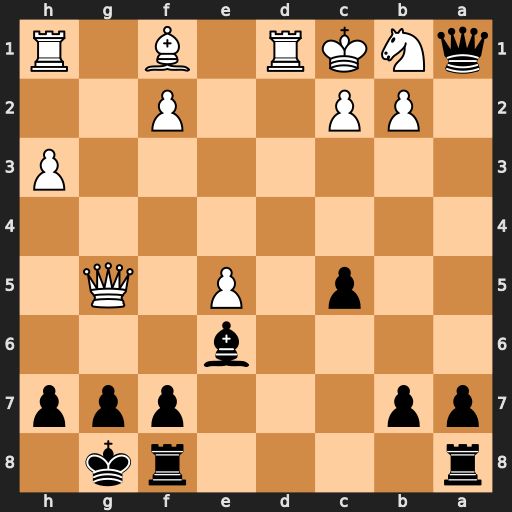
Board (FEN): r4rk1/pp3ppp/4b3/2p1P1Q1/8/7P/1PP2P2/qNKR1B1R
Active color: b
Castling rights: -
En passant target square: -
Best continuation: Ba2